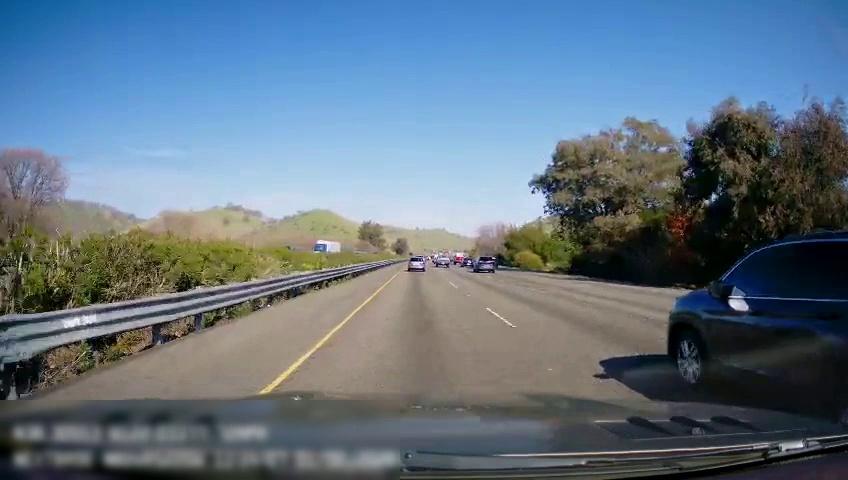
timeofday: Day
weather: Sunny
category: Drivable Space
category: Vehicles | Truck
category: Vehicles | Truck
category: Vehicles | Car
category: Vehicles | SUV
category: Vehicles | Truck
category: Vehicles | SUV
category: Vehicles | SUV
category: Lanes | Current Lane
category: Lanes | Current Lane